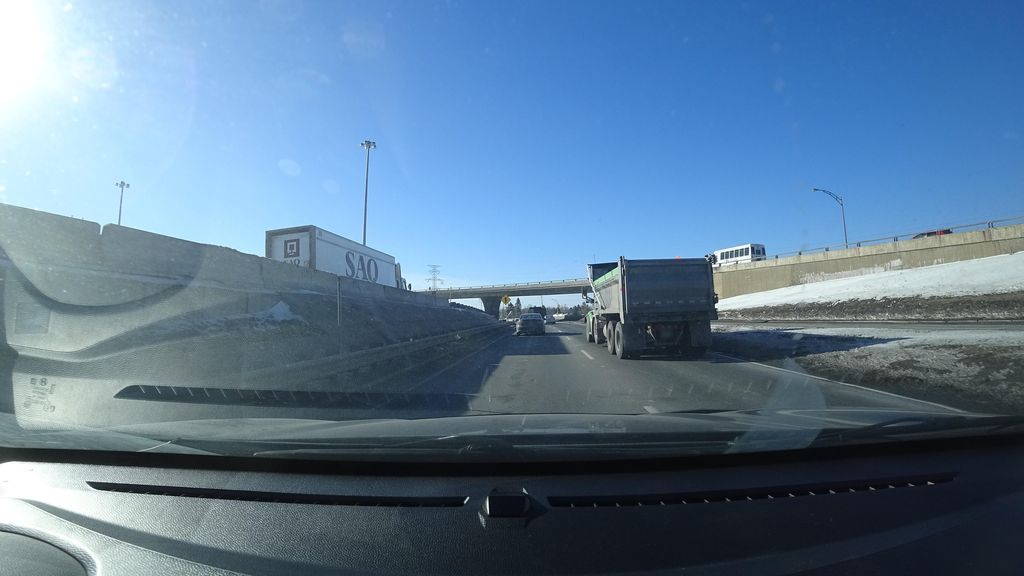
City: quebec_city